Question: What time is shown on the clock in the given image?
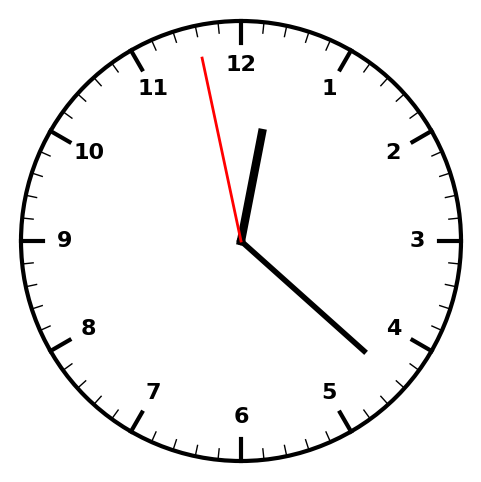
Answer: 12:21:58